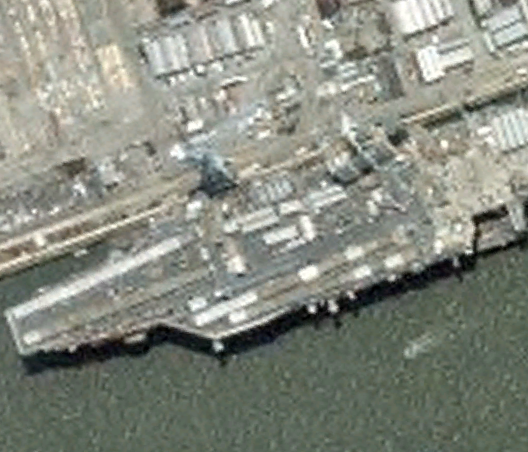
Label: aircraft_carrier